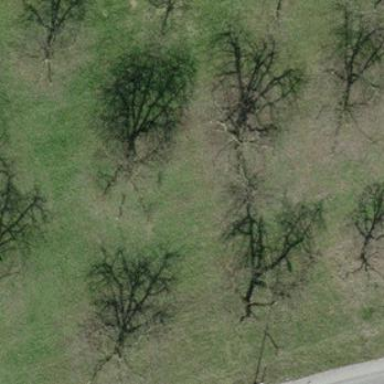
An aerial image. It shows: Orchard.